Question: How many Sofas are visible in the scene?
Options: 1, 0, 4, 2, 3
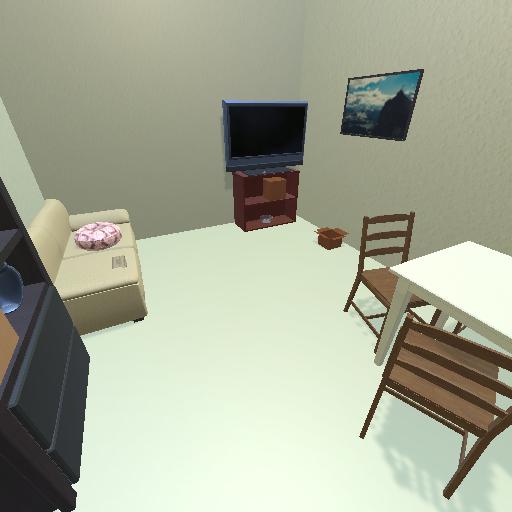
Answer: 1